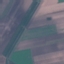
Label: AnnualCrop